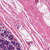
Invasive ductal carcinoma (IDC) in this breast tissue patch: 0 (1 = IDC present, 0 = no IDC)